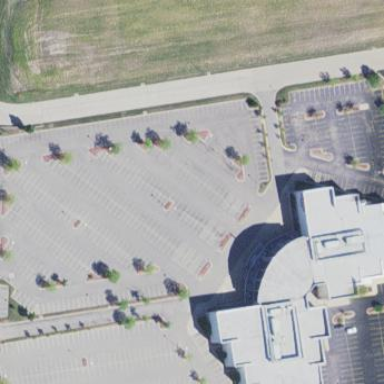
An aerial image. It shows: Cinema located in retail building.